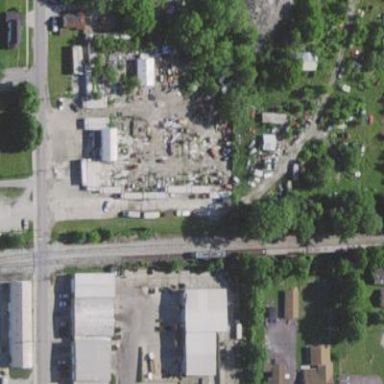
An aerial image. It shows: Scrap yard situated in industrial area.